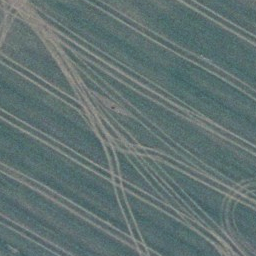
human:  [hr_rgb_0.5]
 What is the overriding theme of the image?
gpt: farmland